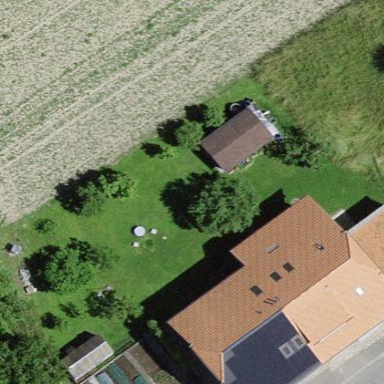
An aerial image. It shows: Farm building.